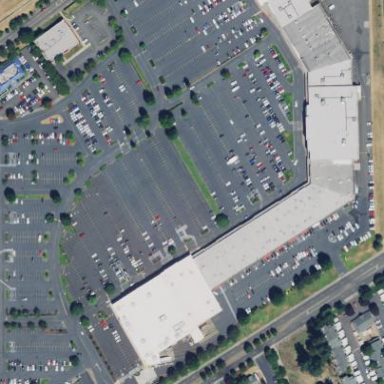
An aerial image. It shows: Retail area.